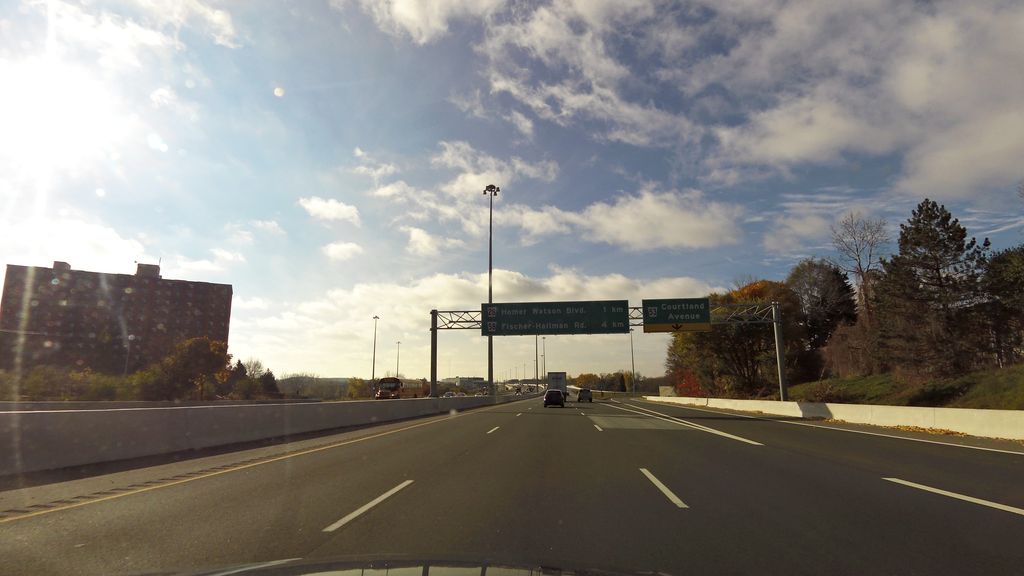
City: kitchener-waterloo